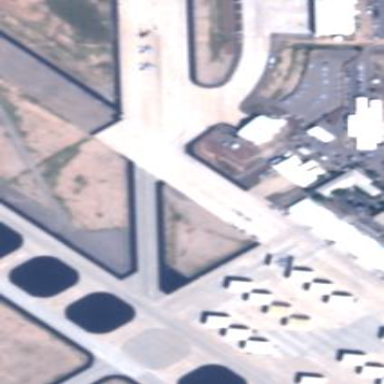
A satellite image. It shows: Apron at the airport.